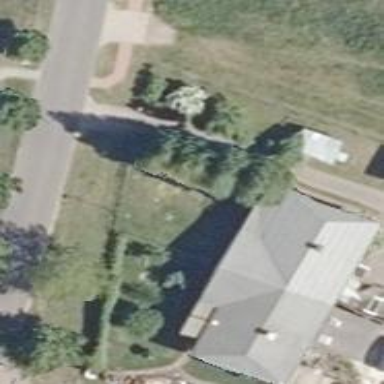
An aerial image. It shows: Simple house.